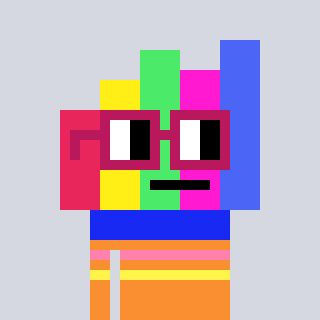
a pixel art character with square dark red glasses, a bar chart-shaped head and a orange-colored body on a cool background